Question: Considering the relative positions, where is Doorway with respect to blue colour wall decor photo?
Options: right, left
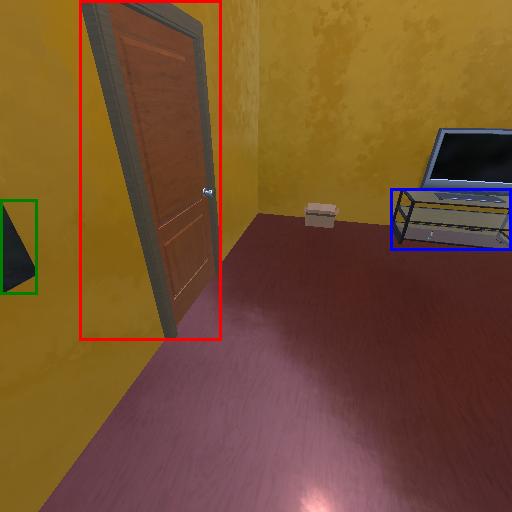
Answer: right